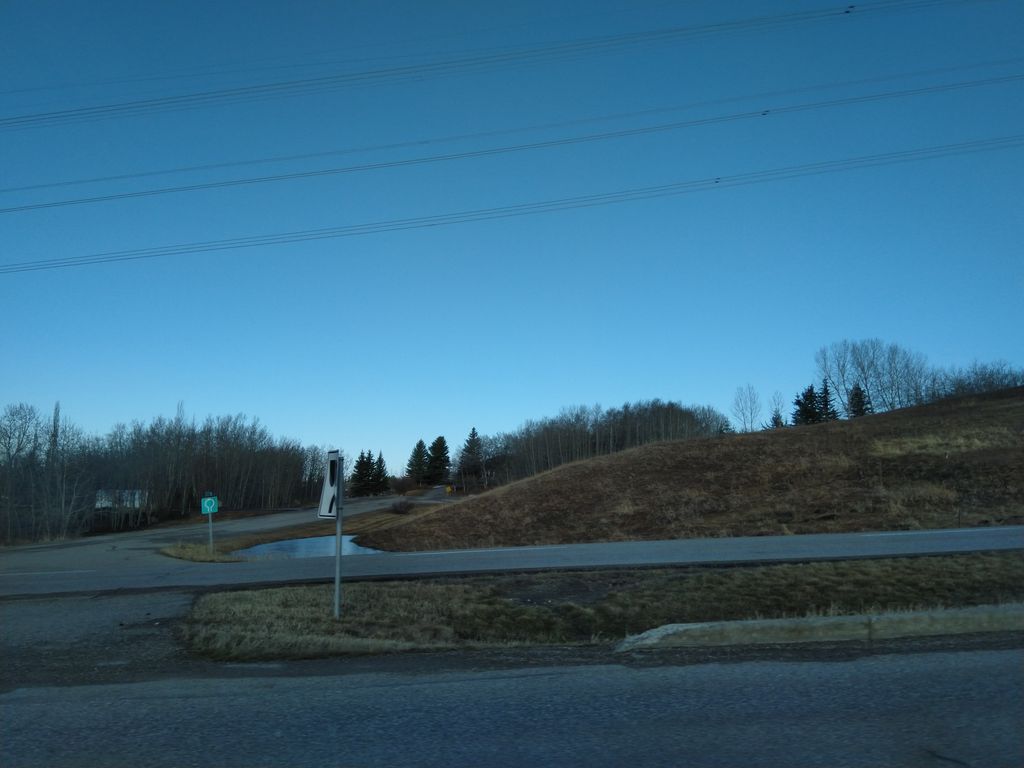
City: calgary